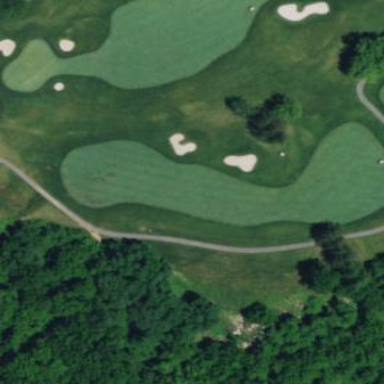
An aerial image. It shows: Golf fairway surrounded by grass.